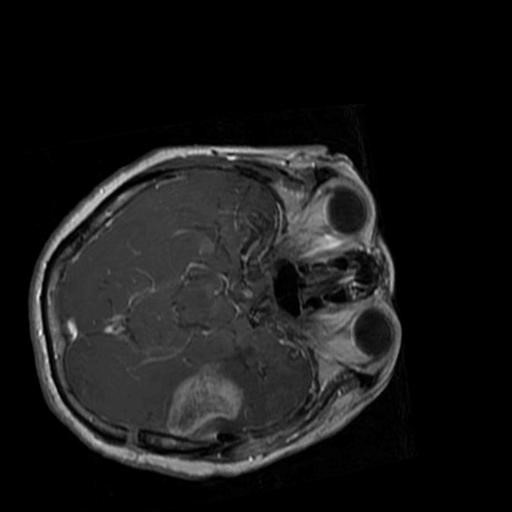
Label: brain_glioma